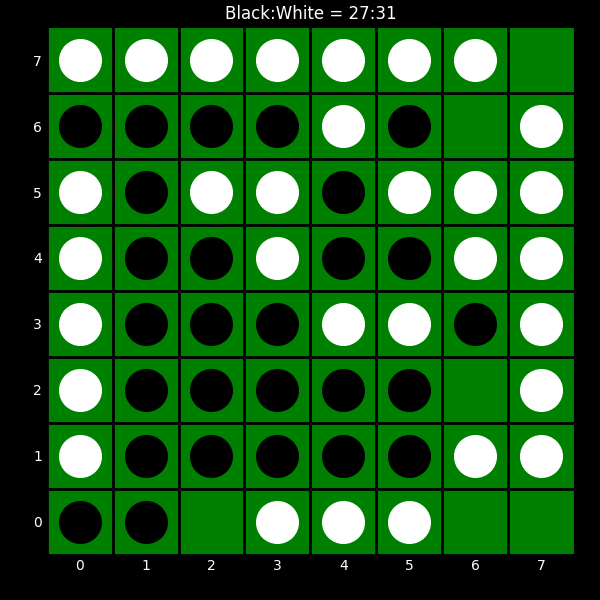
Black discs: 27
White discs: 31